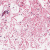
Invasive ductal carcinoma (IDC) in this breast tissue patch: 0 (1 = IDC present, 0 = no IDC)